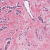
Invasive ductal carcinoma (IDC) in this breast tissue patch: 1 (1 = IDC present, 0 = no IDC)